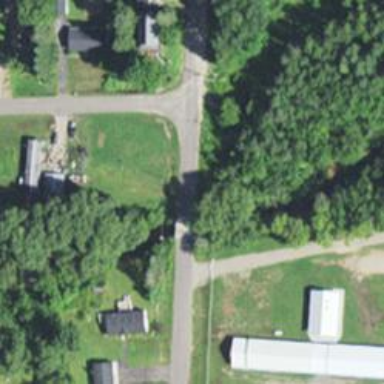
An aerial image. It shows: Residential road with bridge.